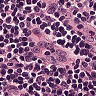
Metastatic tissue present: no